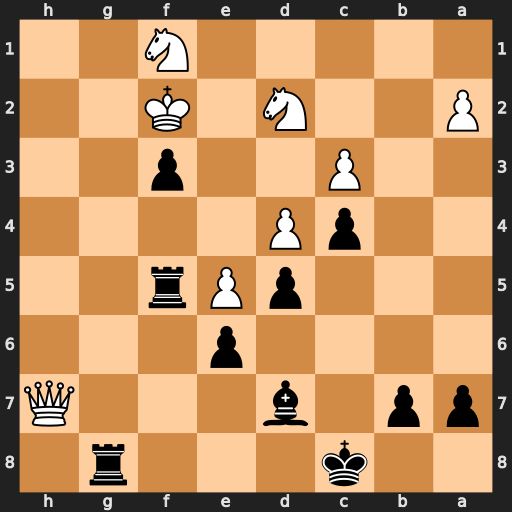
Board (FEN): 2k3r1/pp1b3Q/4p3/3pPr2/2pP4/2P2p2/P2N1K2/5N2
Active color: b
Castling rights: -
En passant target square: -
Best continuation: Rg2+ Ke1 Ba4 Nxf3 Rxf3